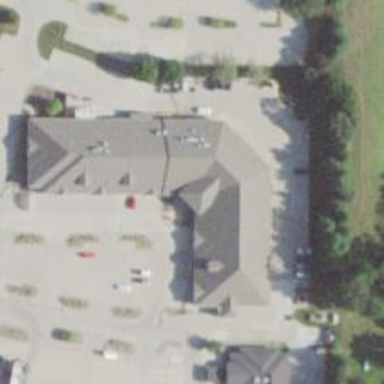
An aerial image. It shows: Healthcare clinic.